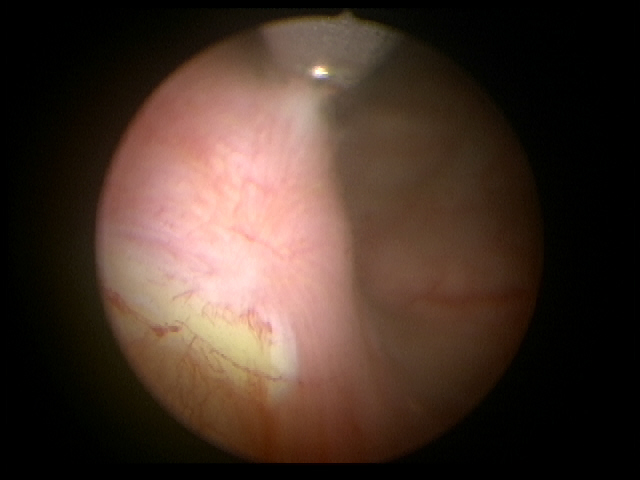
Modality: WLC
Class: Malignant
Subclass: HighGradePapillary
Lesion: L1
Stage: Ta
Morphology: Papillary
Bladder cancer association: Yes